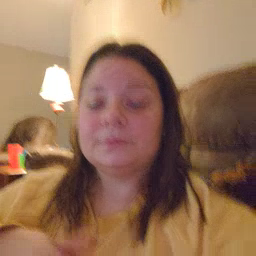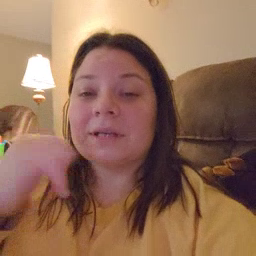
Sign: yellow